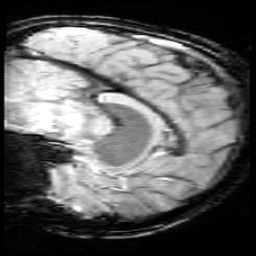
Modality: SWI
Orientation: sagittal
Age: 11
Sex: female
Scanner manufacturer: siemens
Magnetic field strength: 3 T
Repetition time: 0.027 s
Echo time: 0.02 s